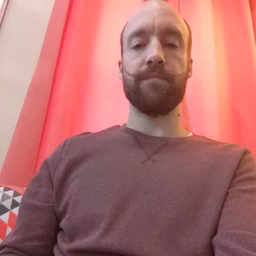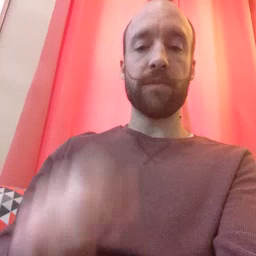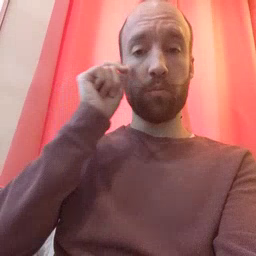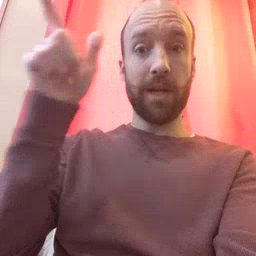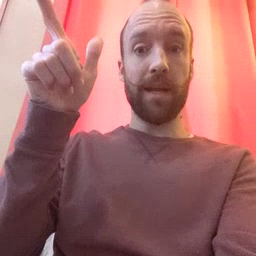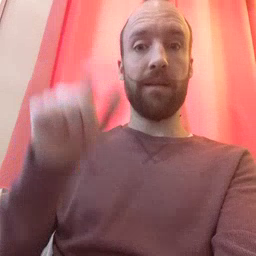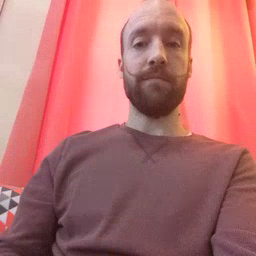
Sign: wake